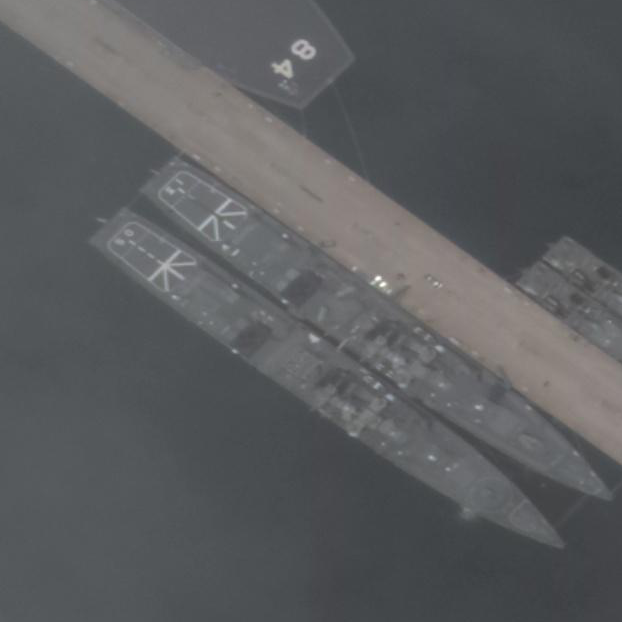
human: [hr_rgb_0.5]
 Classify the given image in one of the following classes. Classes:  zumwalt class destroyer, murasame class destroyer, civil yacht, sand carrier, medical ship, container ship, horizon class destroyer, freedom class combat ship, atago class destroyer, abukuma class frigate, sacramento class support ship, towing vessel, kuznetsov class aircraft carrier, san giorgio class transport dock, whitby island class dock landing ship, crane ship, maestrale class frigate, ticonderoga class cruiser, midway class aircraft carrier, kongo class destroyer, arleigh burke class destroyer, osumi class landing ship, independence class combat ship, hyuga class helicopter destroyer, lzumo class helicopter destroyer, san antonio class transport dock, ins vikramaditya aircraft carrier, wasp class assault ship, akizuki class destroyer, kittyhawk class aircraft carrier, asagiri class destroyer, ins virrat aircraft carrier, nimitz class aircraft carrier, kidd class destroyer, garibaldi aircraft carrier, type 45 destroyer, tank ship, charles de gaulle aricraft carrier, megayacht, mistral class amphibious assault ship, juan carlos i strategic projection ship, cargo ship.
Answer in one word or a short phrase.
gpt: Murasame class destroyer